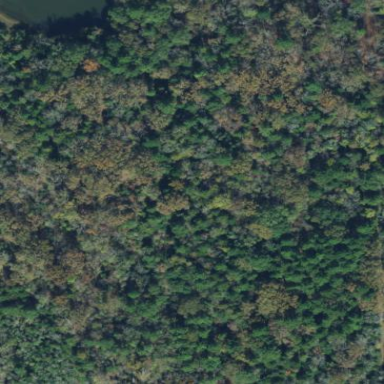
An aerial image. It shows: Mixed woodland with variety of leaf types and cycles.